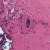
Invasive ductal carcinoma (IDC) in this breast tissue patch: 0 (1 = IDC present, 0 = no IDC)